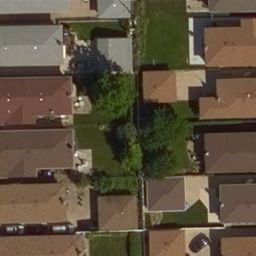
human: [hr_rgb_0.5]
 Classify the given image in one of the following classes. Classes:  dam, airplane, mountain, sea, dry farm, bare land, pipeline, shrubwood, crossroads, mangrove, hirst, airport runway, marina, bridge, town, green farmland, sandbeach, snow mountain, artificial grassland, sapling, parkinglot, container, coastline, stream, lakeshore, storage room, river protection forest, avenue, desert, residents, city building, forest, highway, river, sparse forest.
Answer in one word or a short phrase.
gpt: residents